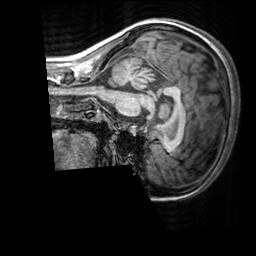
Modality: T1w
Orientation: sagittal
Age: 27
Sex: female
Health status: healthy
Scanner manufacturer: siemens
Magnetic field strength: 3 T
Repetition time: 2.3 s
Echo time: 0.00303 s